Aerial crown-view tile of a tropical tree (Barro Colorado Island, Panama), acquired 20250317:
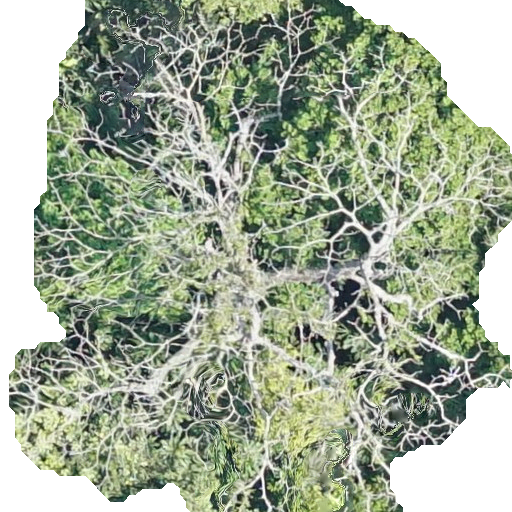
Species: Pseudobombax septenatum
GBIF accepted scientific name: Pseudobombax septenatum
Crown area: 319.823 m²